Question: i try to read the Registry in my NPAPI-Plugin:
'''
bool ScriptablePluginObject::Invoke(NPObject* obj, NPIdentifier methodName, const NPVariant* args, uint32_t argCount, NPVariant* result) {
ScriptablePluginObject *thisObj = (ScriptablePluginObject*) obj;
char* name = npnfuncs->utf8fromidentifier(methodName);
LPCWSTR game_path = getRegKey(L"SOFTWARE\World of RPG", L"Path");
MessageBox(NULL, game_path, L"Debugging", MB_TOPMOST);
/* ... */
}
LPCWSTR ScriptablePluginObject::getRegKey(LPCWSTR location, LPCWSTR name) {
HKEY hKey;
LPBYTE folder = new BYTE[MAX_PATH];
DWORD dwSize = sizeof(folder);
long registry = RegOpenKeyEx(HKEY_LOCAL_MACHINE, location, 0, KEY_READ | KEY_WOW64_64KEY, &hKey);
long entry = RegQueryValueEx(hKey, name, NULL, REG_NONE, folder, &dwSize);
if(registry != ERROR_SUCCESS) {
return L"Error1";
}
if(entry != ERROR_SUCCESS) {
return L"Error2";
}
RegCloseKey(hKey);
folder[dwSize / sizeof(folder[0])] = '';
return (LPCWSTR) folder;
}
'''
But it's returned every call 'Error2'. I've tried a lot of changes:
- '\'-
I Want to get the Path of 'HKEY_LOCAL_MACHINE\SOFTWARE\World of RPG\Path':

Anyone can help me? What i'm doing wrong?
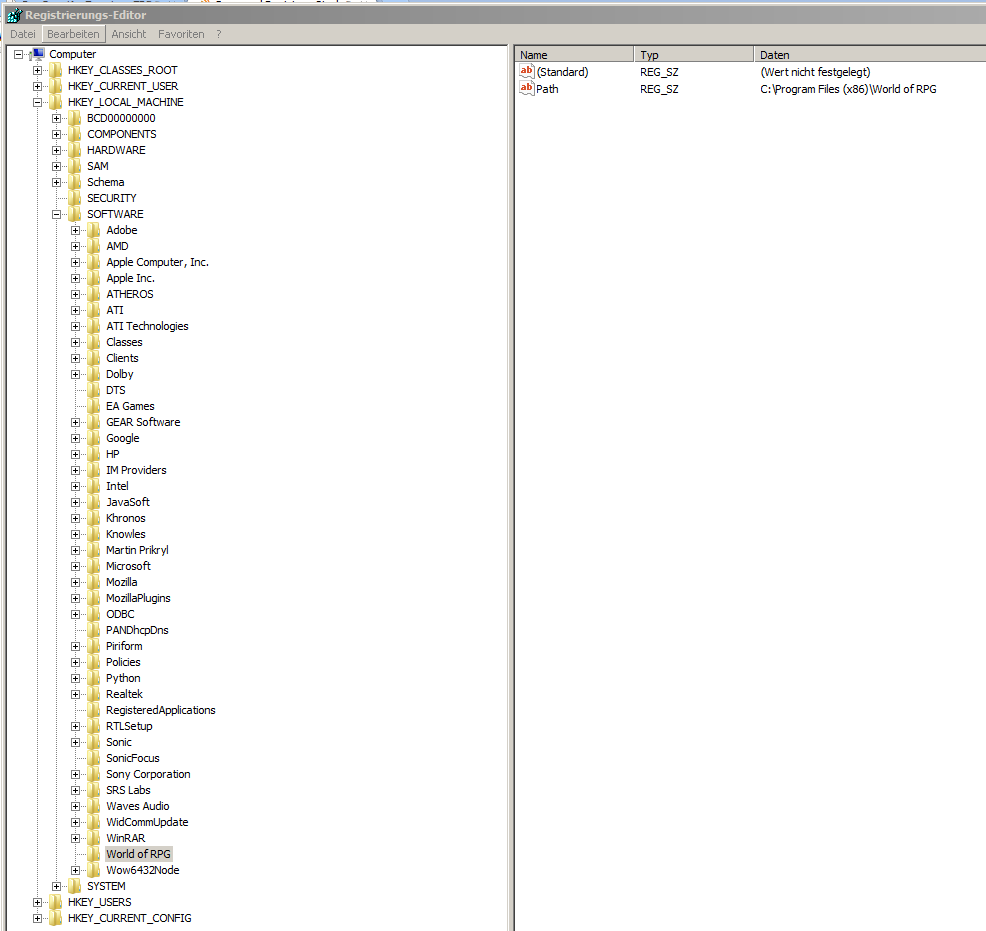
Answer: In 'getRegKey()', your 'folder' variable is a pointer, so 'sizeof(folder)' is 4 (if compiling for 32bit) or 8 (if compiling for 64bit). Thus 'RegQueryValueEx()' fails with an 'ERROR_MORE_DATA' error code.
You are also using the wrong data type for the array. You need to use 'WCHAR' instead of 'BYTE'.
Change this:
'''
LPBYTE folder = new BYTE[MAX_PATH];
DWORD dwSize = sizeof(folder);
'''
To this:
'''
LPWSTR folder = new WCHAR[MAX_PATH];
DWORD dwSize = sizeof(WCHAR) * MAX_PATH;
'''
With that said, you are leaking the memory pointed to by 'folder', since you never 'delete[]' it.